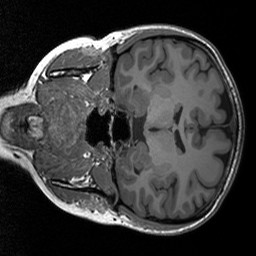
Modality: T1w
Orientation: coronal
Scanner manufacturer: siemens
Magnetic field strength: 3 T
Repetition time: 1.76 s
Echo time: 0.0022 s